Interaction volume radius: 5 \u00c5
Interaction volume height: 20 \u00c5
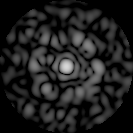
Disorder parameter: 0.8035